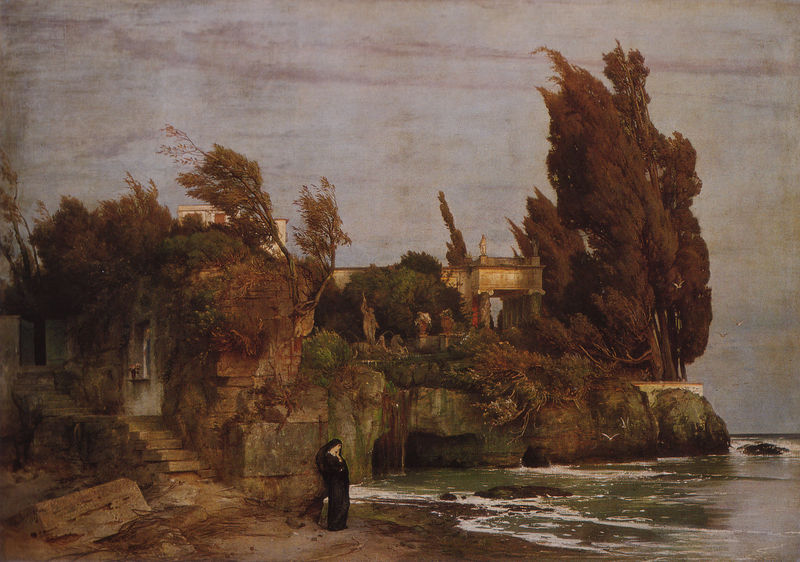
Titel: Villa am Meer (2. Version)
Künstler: Arnold Böcklin
Standort: München
Institution: Schack-Galerie
Schlagwörter: baum, blau, felsen, gemälde, gewitter, himmel, meer, wasser, wolken, bäume, grün, landschaft, ocker, sand, see, ufer, braun, fenster, frau, grau, orange, schwarz, säulen, weiss, gebäude, haus, weg, wolke, symbolismus, architektur, mensch, stein, steine, trauer, einsamkeit, horizont, spiegelung, vögel, wind, einsam, gewässer, insel, gewand, klassizismus, höhle, renaissance, garten, statue, zypressen, bewölkt, gischt, küste, strand, wellen, düster, fels, mauer, friedrich, romantik, brandung, sturm, treppe, treppen, wehen, wogen, melancholie, stimmung, stufen, allein, warten, bucht, gestalt, ruine, antike, zypresse, traum, wolkig, nonne, friedhof, villa, skulpturen, mauern, hölle, böcklin, grotte, spiegelungen, tempel, temple, umbra, böklin, schinkel, schwarzes gewand, einsame, none, romentik, zypresesn, zypress, arnold bökclin, sehnsuchtsvoll, insel#, mann am meer, ttraurig, spiegel glatt